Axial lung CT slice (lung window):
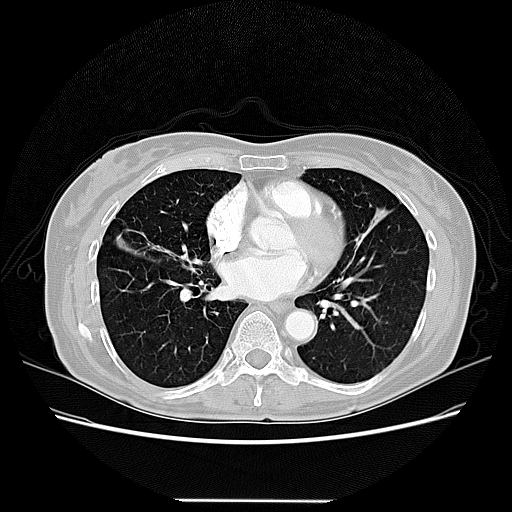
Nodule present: no